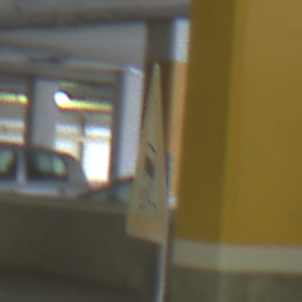
Verkehrszeichen: SchleuderOderRutschgefahr
Umgebung: Indoor, Special
Tageszeit: NotSpecified
Wetter: NotSpecified
Licht: Artificial
Jahreszeit: NotSpecified
Kontrast: HighContrast